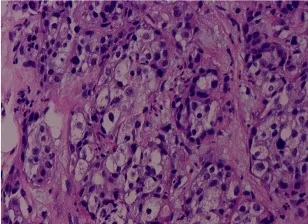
Pathological examination of the liver biopsy and immunohistochemical staining of ALK expression. (A) The pathological examination showed poorly differentiated adenocarcinoma. Hematoxylin and eosin (H&E) stain. Magnification: 40x.
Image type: pathology (h&e)